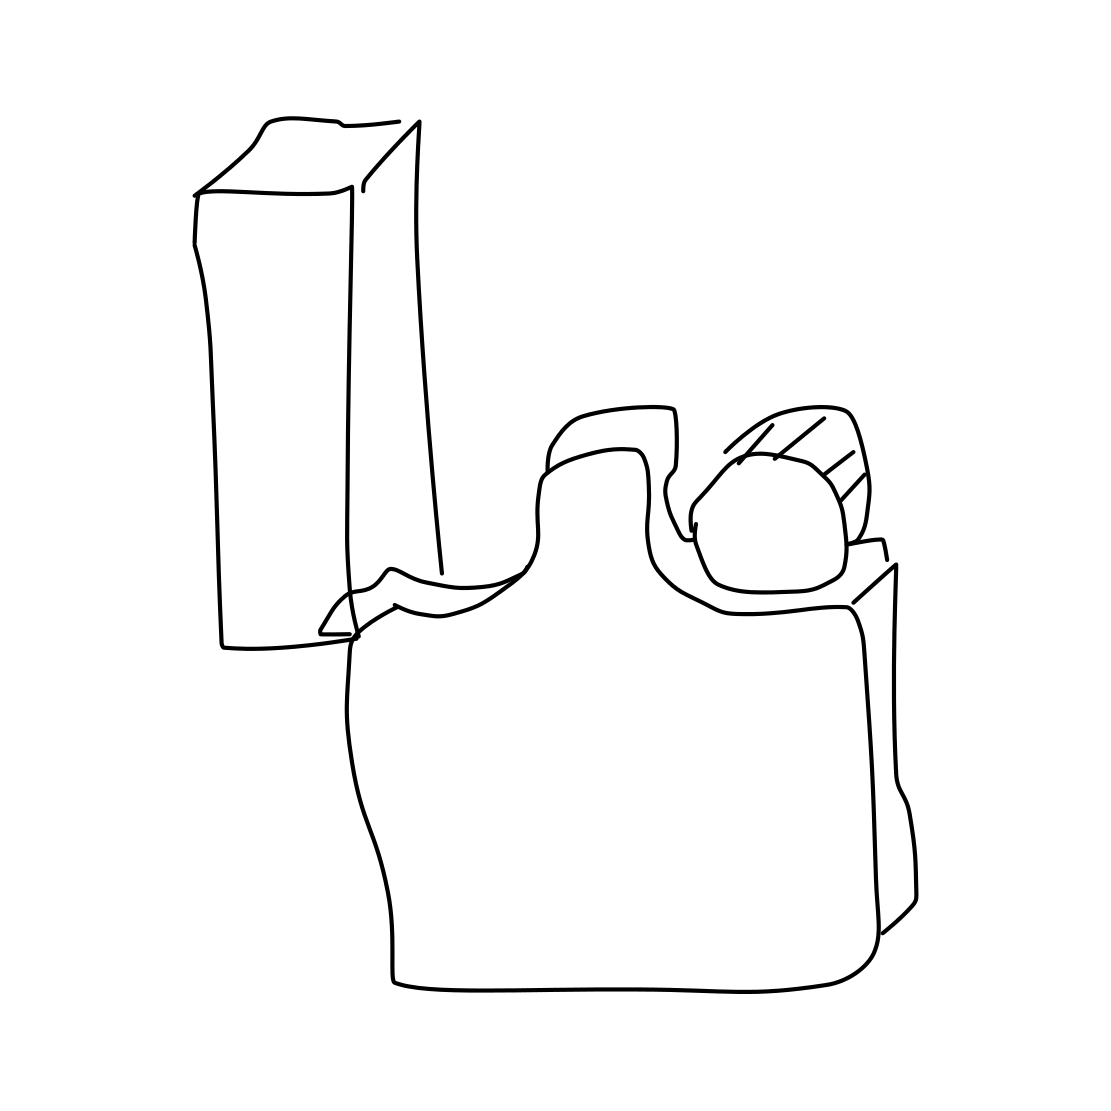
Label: lighter